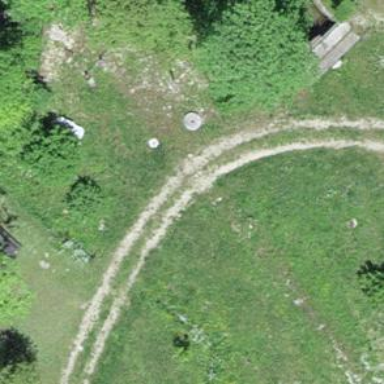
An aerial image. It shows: Driveway with grade3 track.